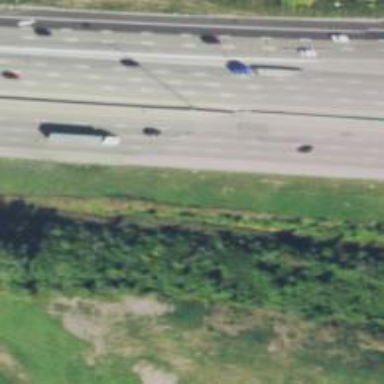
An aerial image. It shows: Motorway with embankment.